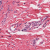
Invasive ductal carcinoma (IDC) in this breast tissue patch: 1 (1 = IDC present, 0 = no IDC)